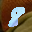
Label: 8